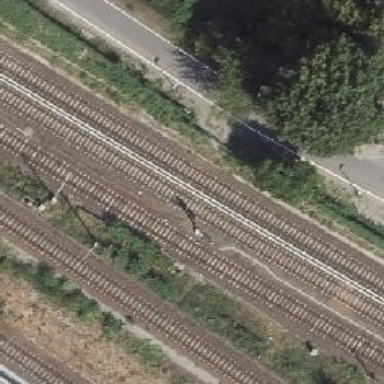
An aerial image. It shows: Railway signal.